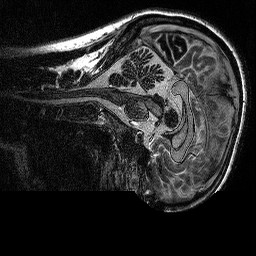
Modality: MP2RAGE
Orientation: sagittal
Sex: female
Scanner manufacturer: siemens
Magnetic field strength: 3 T
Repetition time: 5 s
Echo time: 0.00292 s